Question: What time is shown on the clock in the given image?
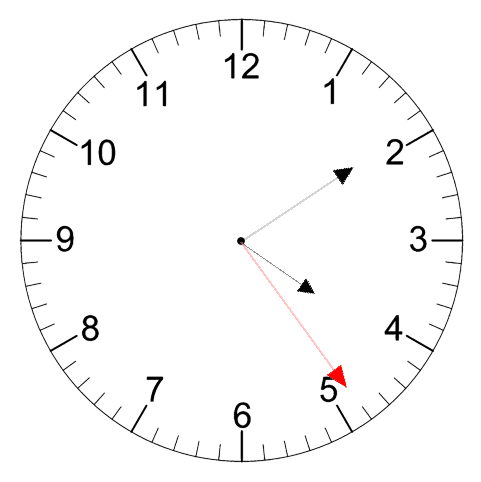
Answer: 04:09:24